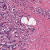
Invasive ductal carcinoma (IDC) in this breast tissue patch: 1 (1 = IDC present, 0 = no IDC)